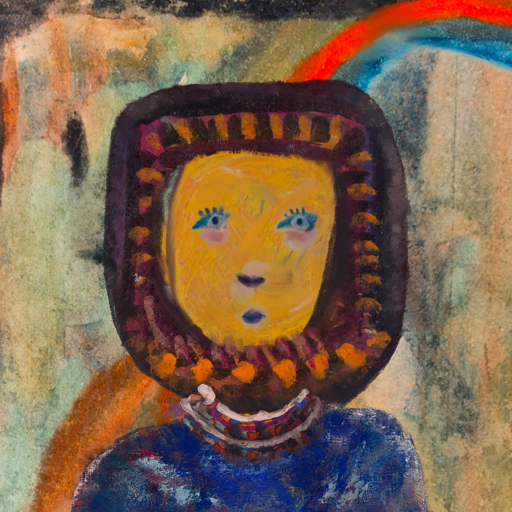
Background: Childish, Head And Neck Front: After_Raid, Face Front: Hill_Girl, Bust: Irani, Hair Front: Doll, Head Accessory: Blank, Second Necklace: Blank, Necklace: Hypocrite_1, Baby: Blank